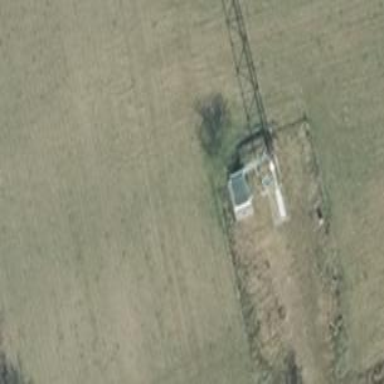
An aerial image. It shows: Communication tower.